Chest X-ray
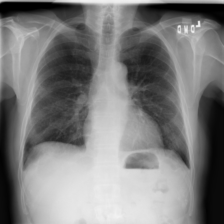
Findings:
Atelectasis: negative
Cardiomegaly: negative
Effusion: negative
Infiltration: positive
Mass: negative
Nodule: negative
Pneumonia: negative
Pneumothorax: negative
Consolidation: negative
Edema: negative
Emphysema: negative
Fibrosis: positive
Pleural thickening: negative
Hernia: negative